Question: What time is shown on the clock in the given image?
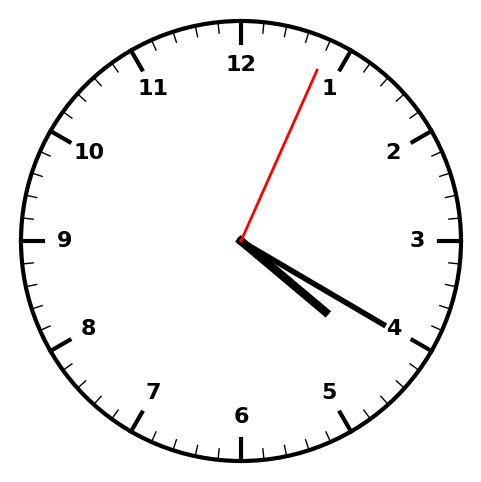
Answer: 04:20:04